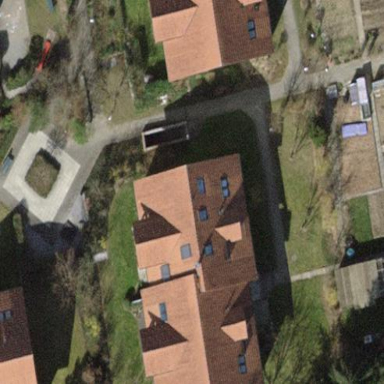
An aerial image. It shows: Gabled roof on building that houses apartments.